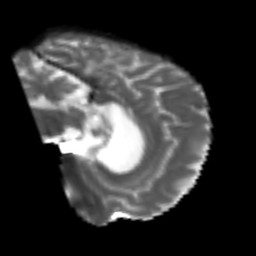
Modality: T2w
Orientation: sagittal
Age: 54
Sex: male
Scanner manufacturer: siemens
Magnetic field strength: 3 T
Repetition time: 4.999 s
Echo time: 0.07946 s